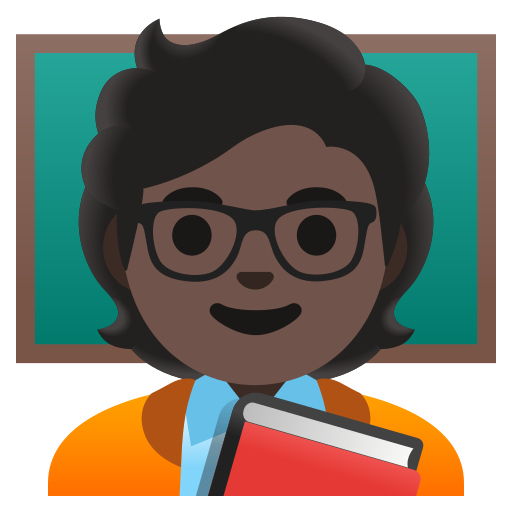
Emoji: 🧑🏿‍🏫